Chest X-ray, AP view. Patient: 39 years old, sex F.
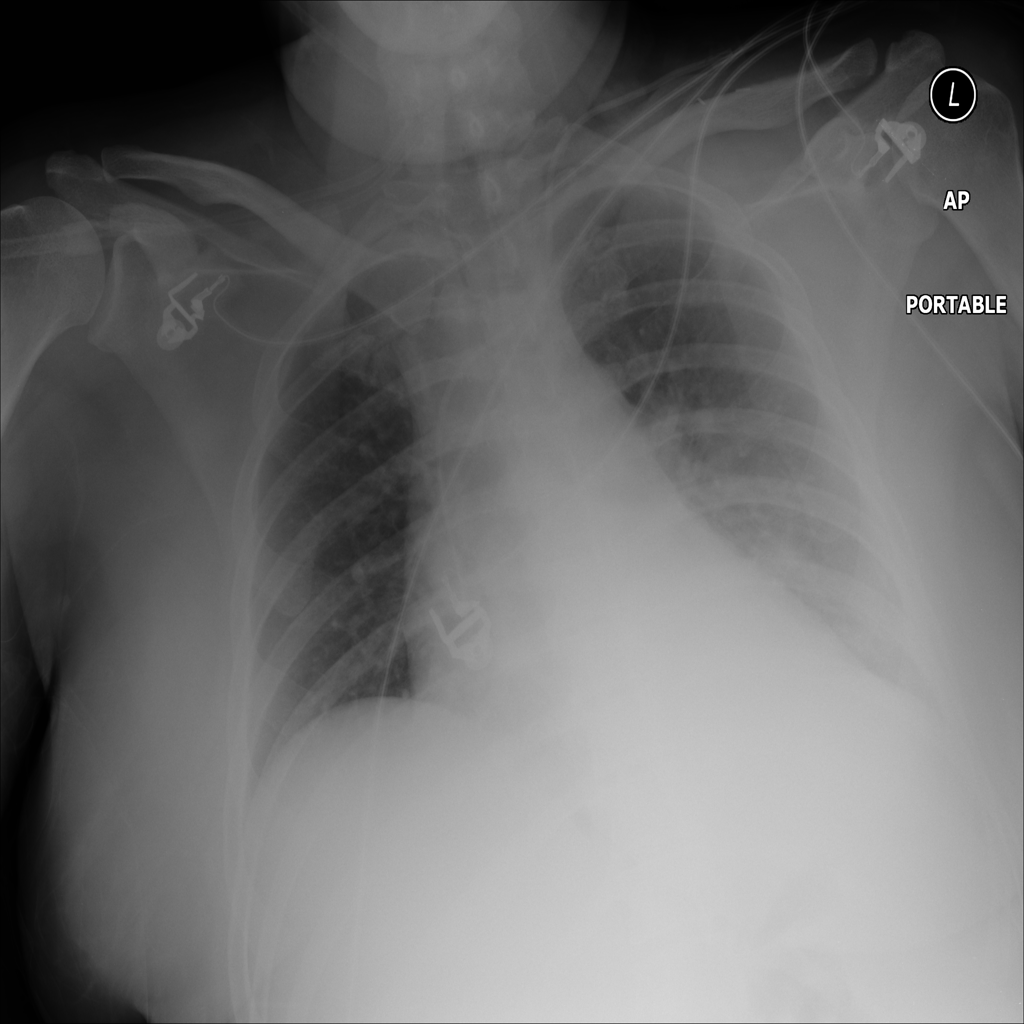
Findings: Consolidation